Question: I have a program in which I am using 3 things, a checkbox, a combobox and a textfield. The logic works like this if checkbox is enable then combobox and textfield are enable unless not.
Then set some value in the textfield by mulitplying it with the item in combobox.

From the frame - The value of Final Price is Price * Quantity.
Now the issue when I click purchase everything went fine. But when I change the value from Jcombobox it doesn't automatically change the value in final price and remains to be 1200 as in first case. For the value to be changed I have uncheck and then check the Checkbox.
What could be the problem. I have used ItemListner for both checkbox and combobox.
'''
@Override
public void itemStateChanged(ItemEvent e){
Object get = e.getSource();
int multiplier;
int ftotal;
if (e.getStateChange()==ItemEvent.SELECTED){
if(get==chkbox1){
qntbox1.setEnabled(true);
size1.setEnabled(true);
multiplier = Integer.parseInt(String.valueOf(qntbox1.getSelectedItem()));
ftotal = Integer.parseInt(price1.getText()) * multiplier;
fprice1.setText(String.valueOf(ftotal));}
'''
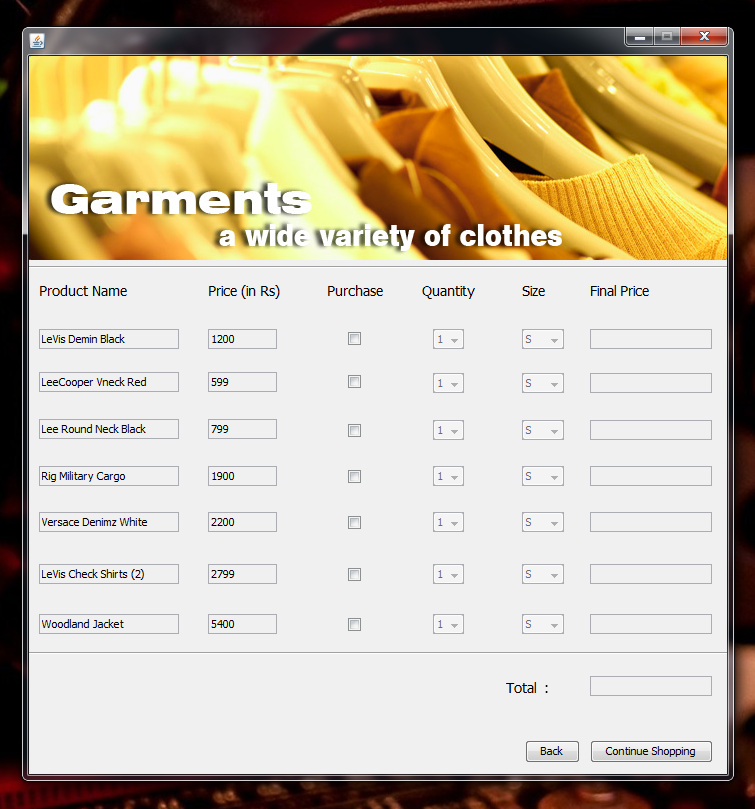
Answer: You have to implement 'ActionListener' for your 'JComboBox':
'''
private static final String command_cbo1 = "ComboBox1";
// ...
public class YourClass implements ItemListener, ActionListener
{
// ...
public YourClass()
{
// ...
qntbox1.addActionListener(this);
qntbox1.setActionCommand(command_cbo1);
// ...
}
// ...
public void itemStateChanged(ItemEvent e)
{
// ...
}
// ...
public void actionPerformed(ActionEvent e)
{
JComboBox cb = (JComboBox) e.getSource();
String s = (String) cb.getSelectedItem();
if(e.getActionCommand().equals(command_cbo1))
{
fprice1.setText("" + (Integer.parseInt(price1.getText()) * Integer.parseInt(s)));
}
// ...
}
// ...
}
'''